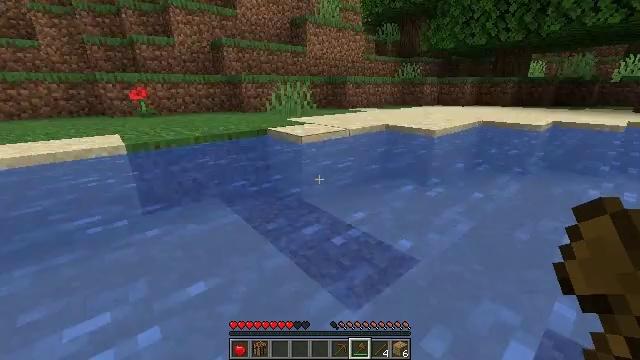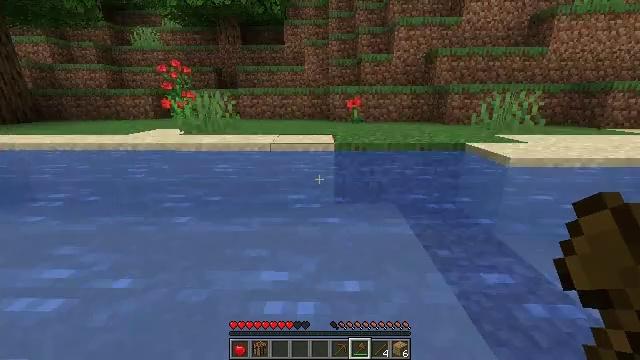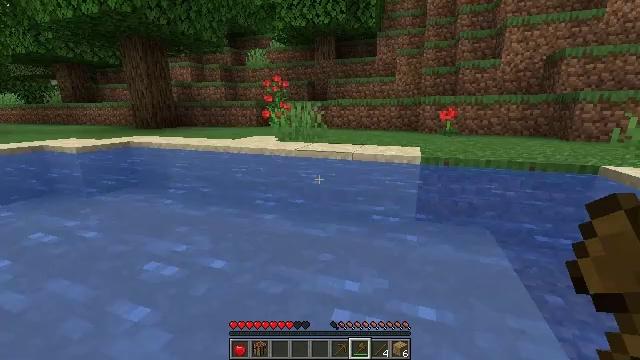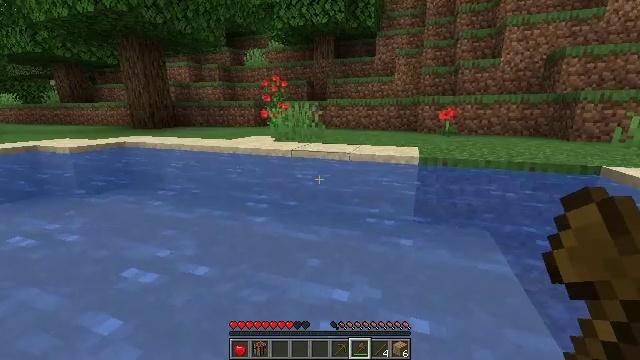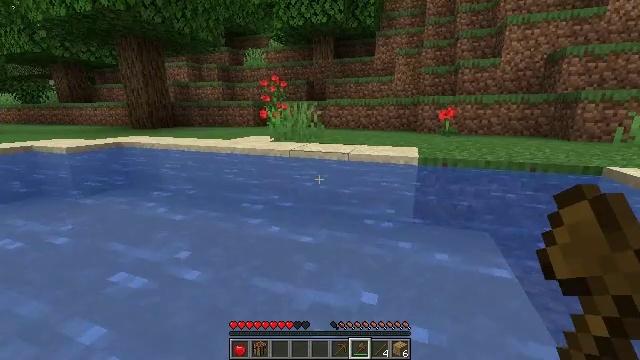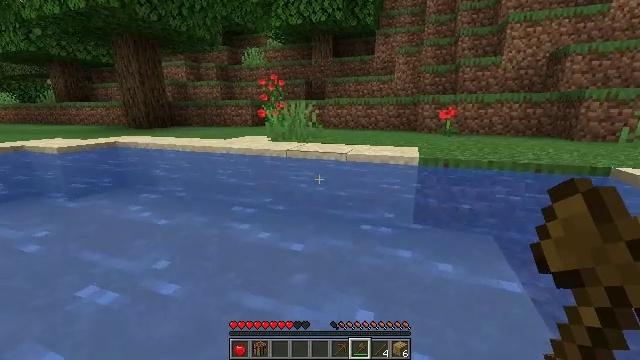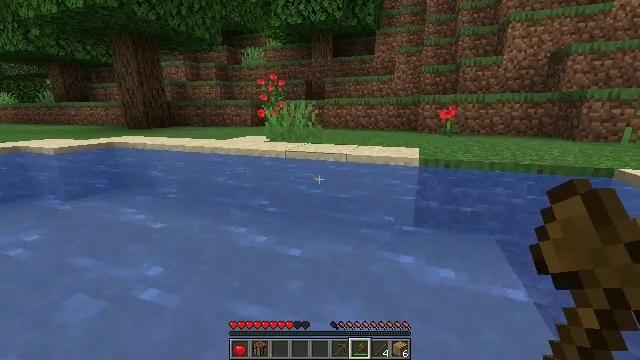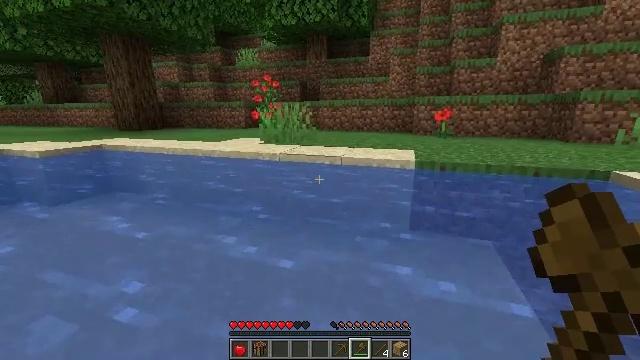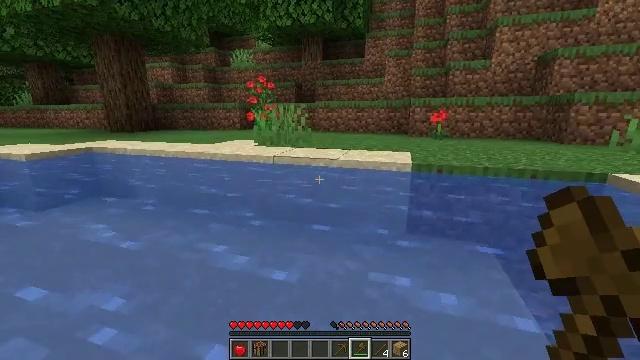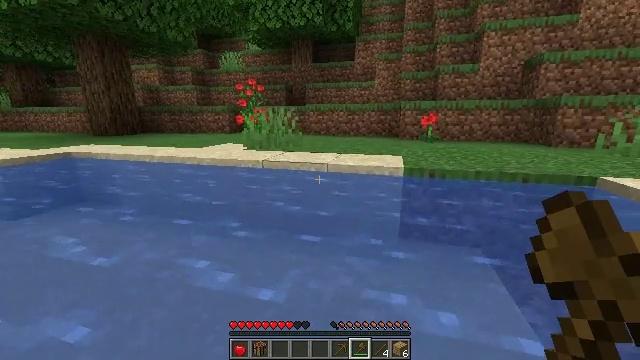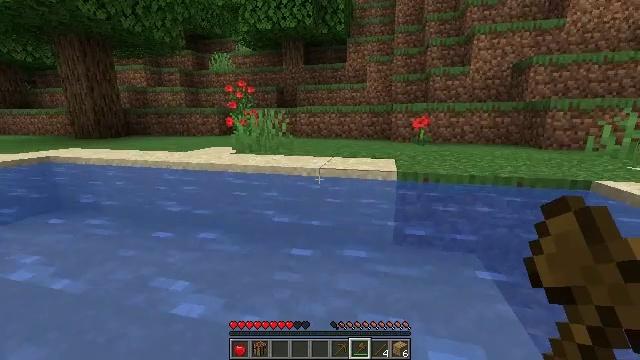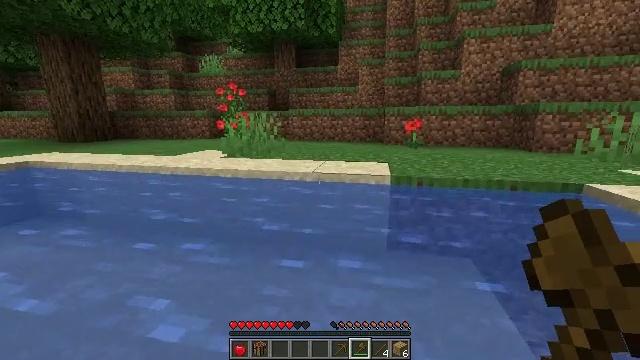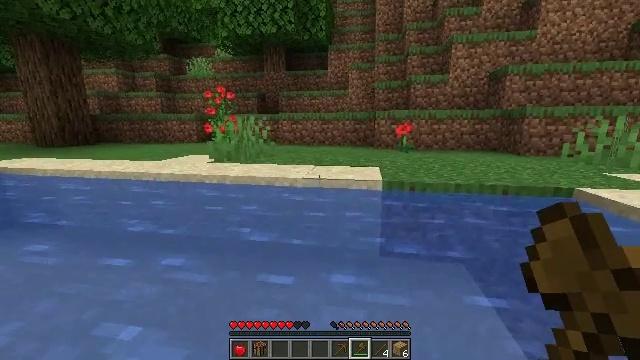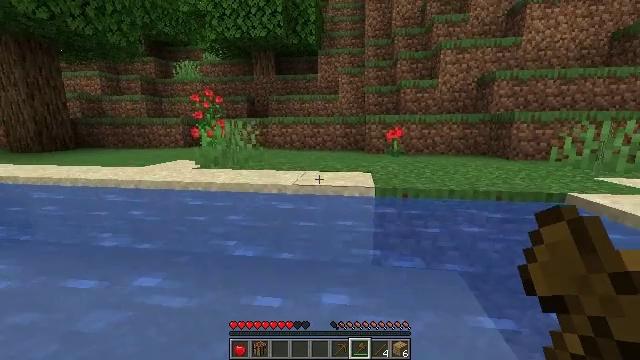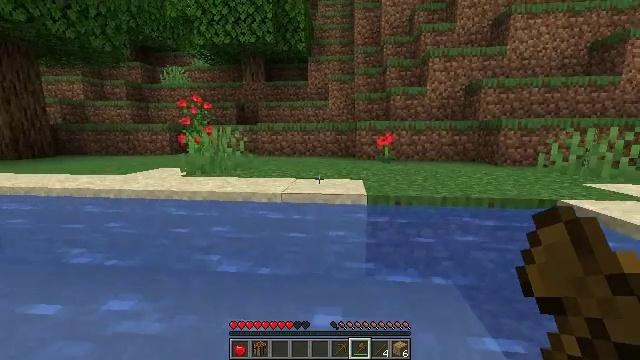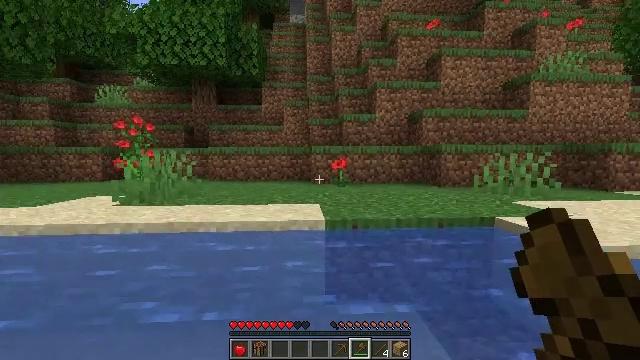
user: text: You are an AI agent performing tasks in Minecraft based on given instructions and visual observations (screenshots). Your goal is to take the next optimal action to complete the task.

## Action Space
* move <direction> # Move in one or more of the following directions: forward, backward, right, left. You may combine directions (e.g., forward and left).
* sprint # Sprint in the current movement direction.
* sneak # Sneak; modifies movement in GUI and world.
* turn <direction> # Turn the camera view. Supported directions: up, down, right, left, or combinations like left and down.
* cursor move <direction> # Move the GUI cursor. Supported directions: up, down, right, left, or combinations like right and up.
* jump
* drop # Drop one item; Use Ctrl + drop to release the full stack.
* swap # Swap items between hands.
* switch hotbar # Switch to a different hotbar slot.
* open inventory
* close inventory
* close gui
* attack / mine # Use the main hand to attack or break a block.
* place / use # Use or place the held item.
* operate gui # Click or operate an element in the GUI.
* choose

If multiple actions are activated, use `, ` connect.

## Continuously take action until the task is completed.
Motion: motion action
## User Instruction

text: Dig out the mushroom stem.
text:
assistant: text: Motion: move forward and move left, sprint, turn left and up
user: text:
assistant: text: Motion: move forward, sprint, turn left and up
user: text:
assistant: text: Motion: move forward, sprint
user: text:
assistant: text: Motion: move forward, sprint
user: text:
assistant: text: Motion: move forward, sprint
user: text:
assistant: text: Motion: move forward, sprint
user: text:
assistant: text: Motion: move forward, sprint, turn right
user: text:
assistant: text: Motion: move forward, sprint
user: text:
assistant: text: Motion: move forward, sprint, turn right
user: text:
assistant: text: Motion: move forward, sprint, turn right
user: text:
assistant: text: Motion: move forward, sprint, turn right
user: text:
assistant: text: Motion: move forward, sprint, turn right
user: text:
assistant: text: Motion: move forward, sprint, turn right
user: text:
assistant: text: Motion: move forward, turn right and up
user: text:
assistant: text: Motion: move forward, turn right and up
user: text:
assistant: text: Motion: move forward, turn right and up
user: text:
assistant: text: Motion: move forward
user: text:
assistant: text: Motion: move forward, turn left and up
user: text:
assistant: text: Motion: move forward
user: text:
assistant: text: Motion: move forward
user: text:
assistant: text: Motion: move forward
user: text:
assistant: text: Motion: move forward
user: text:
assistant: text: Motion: move forward
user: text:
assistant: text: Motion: move forward
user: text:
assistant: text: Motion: move forward
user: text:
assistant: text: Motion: move forward
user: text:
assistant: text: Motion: move forward, jump
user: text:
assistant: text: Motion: move forward, jump
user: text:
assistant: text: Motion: move forward, jump
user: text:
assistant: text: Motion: turn left, jump